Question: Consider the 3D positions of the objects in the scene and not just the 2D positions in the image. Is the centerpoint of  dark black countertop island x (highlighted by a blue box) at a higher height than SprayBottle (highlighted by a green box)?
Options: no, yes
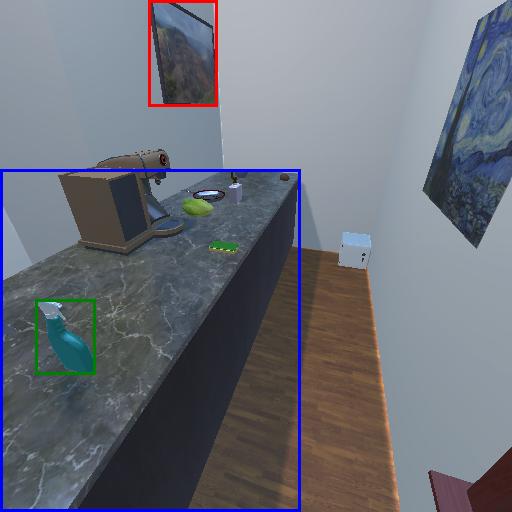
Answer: no